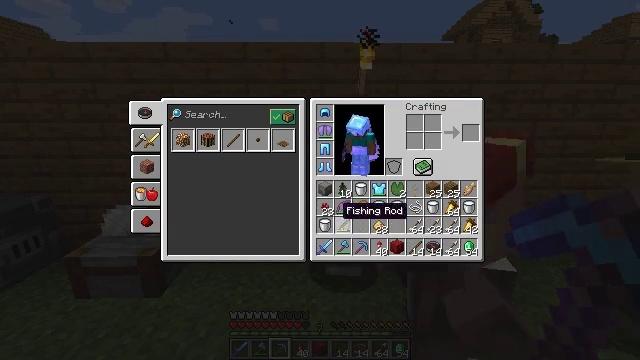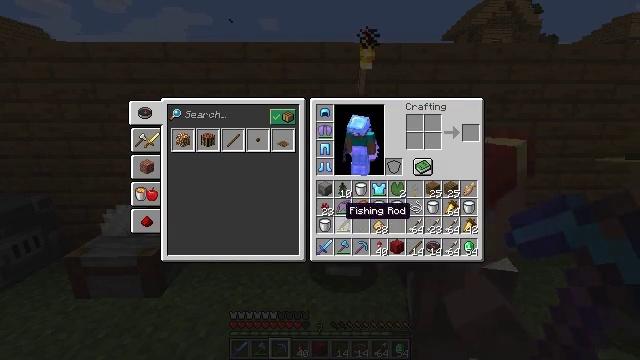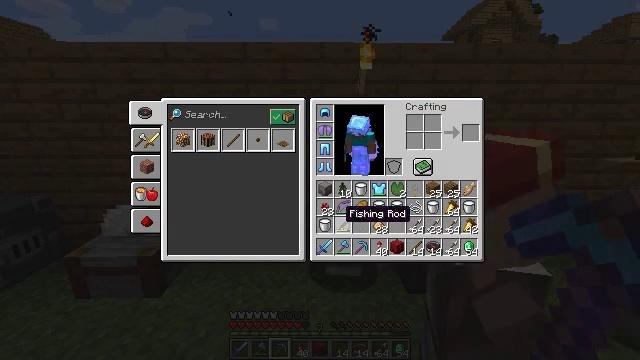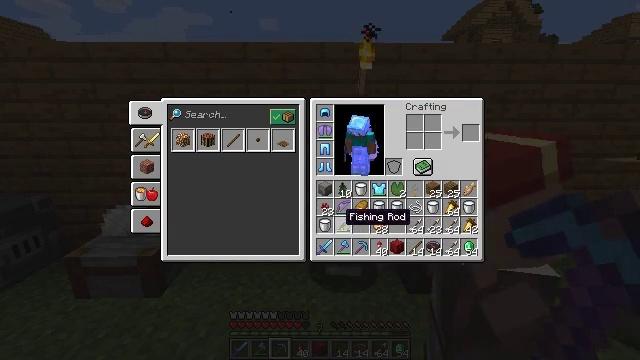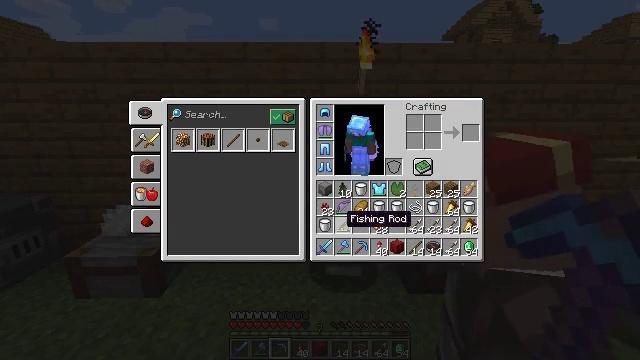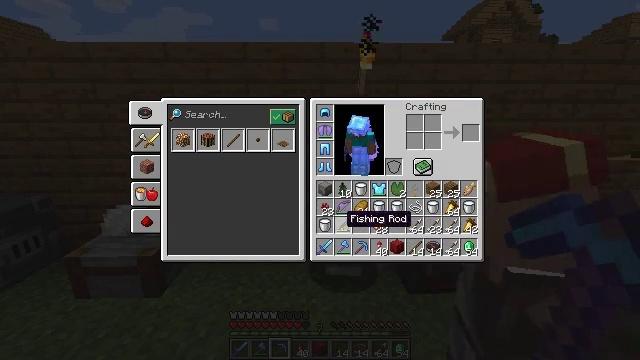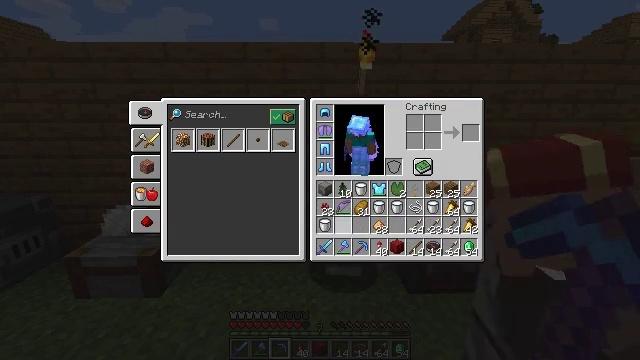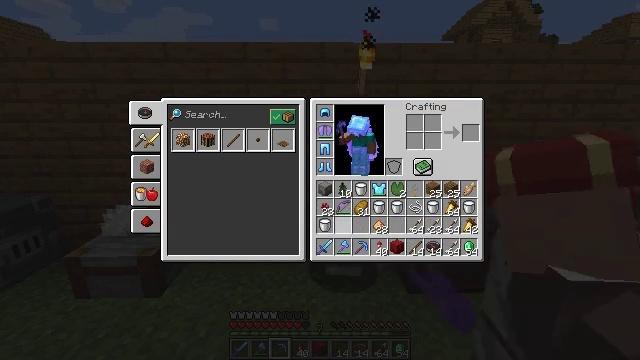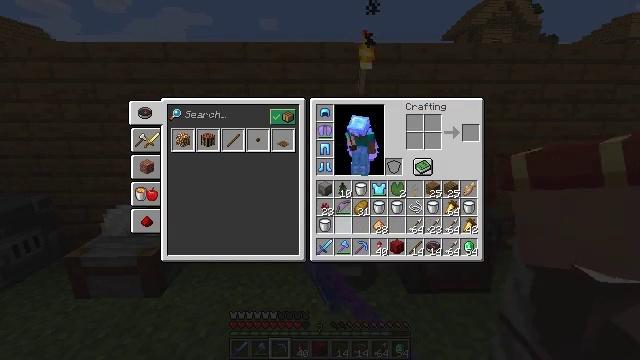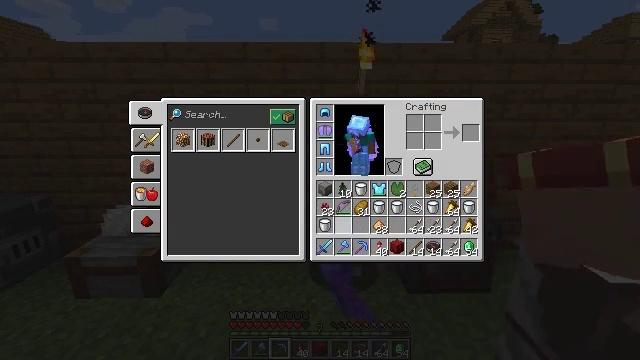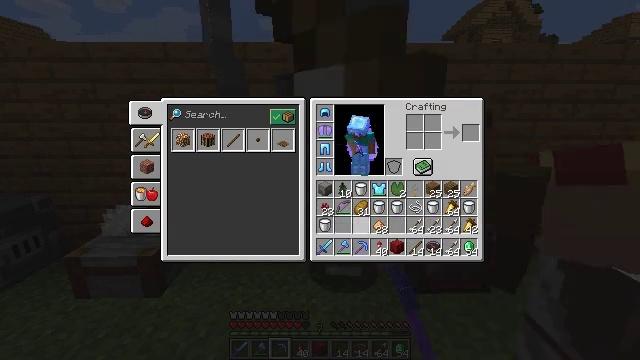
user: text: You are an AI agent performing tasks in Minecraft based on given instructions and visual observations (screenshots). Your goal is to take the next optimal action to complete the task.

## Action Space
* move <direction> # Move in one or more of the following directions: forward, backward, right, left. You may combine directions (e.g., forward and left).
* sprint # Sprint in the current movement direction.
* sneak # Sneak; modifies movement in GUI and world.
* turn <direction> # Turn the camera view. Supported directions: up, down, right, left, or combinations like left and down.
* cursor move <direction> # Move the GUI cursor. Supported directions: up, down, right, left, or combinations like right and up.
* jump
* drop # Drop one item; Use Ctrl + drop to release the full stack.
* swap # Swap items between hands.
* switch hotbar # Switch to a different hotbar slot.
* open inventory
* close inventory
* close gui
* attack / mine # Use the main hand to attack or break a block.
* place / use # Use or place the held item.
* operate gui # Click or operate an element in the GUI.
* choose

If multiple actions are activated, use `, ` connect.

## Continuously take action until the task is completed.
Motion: motion action
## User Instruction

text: Drop a fishing rod.
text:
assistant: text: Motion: sneak
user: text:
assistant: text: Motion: sneak
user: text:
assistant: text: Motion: sneak
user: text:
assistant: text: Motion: sneak
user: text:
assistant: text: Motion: sneak
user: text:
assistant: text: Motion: sneak, drop
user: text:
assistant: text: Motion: sneak, drop
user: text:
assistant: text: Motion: sneak
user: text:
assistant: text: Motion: sneak
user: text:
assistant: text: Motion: sneak, cursor move right
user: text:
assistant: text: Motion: sneak